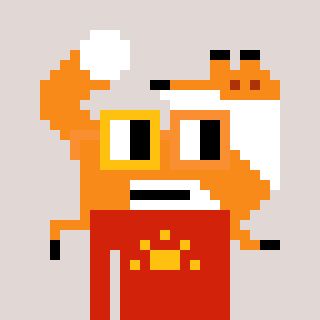
a pixel art character with square yellow and orange glasses, a fox-shaped head and a red-colored body on a warm background